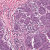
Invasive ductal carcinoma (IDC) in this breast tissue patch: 0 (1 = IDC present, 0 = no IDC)